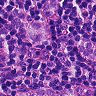
Metastatic tissue present: yes